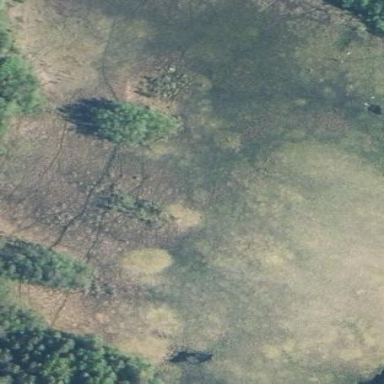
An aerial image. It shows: Wetland area dominated by reedbeds.